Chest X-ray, PA view. Patient: 26 years old, sex F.
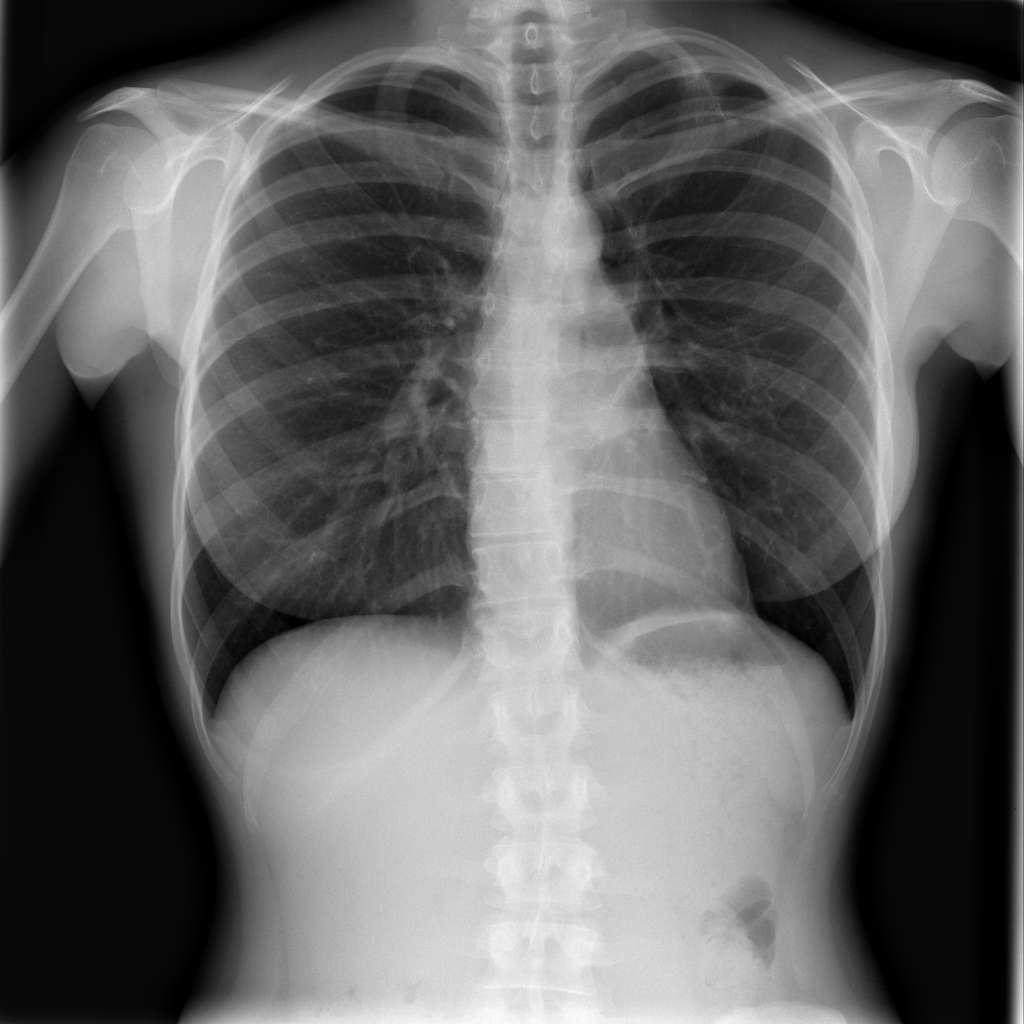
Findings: Infiltration